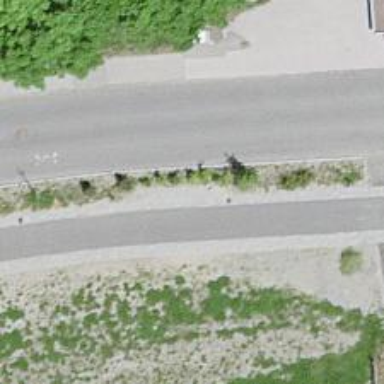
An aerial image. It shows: Brown bench in the vicinity.